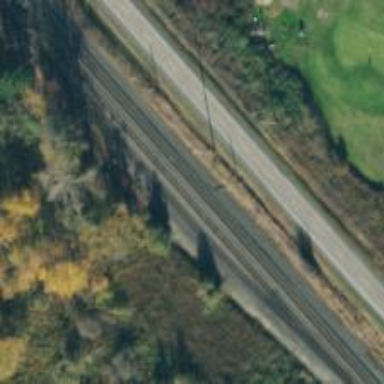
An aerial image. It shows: Railway siding for service.